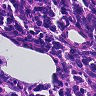
Metastatic tissue present: no